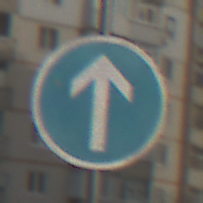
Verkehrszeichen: VorgeschriebeneFahrtrichtungGeradeaus
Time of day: MorningAfternoon
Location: Outdoor (Urban)
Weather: PartlyCloudy
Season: NotSpecified
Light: Natural